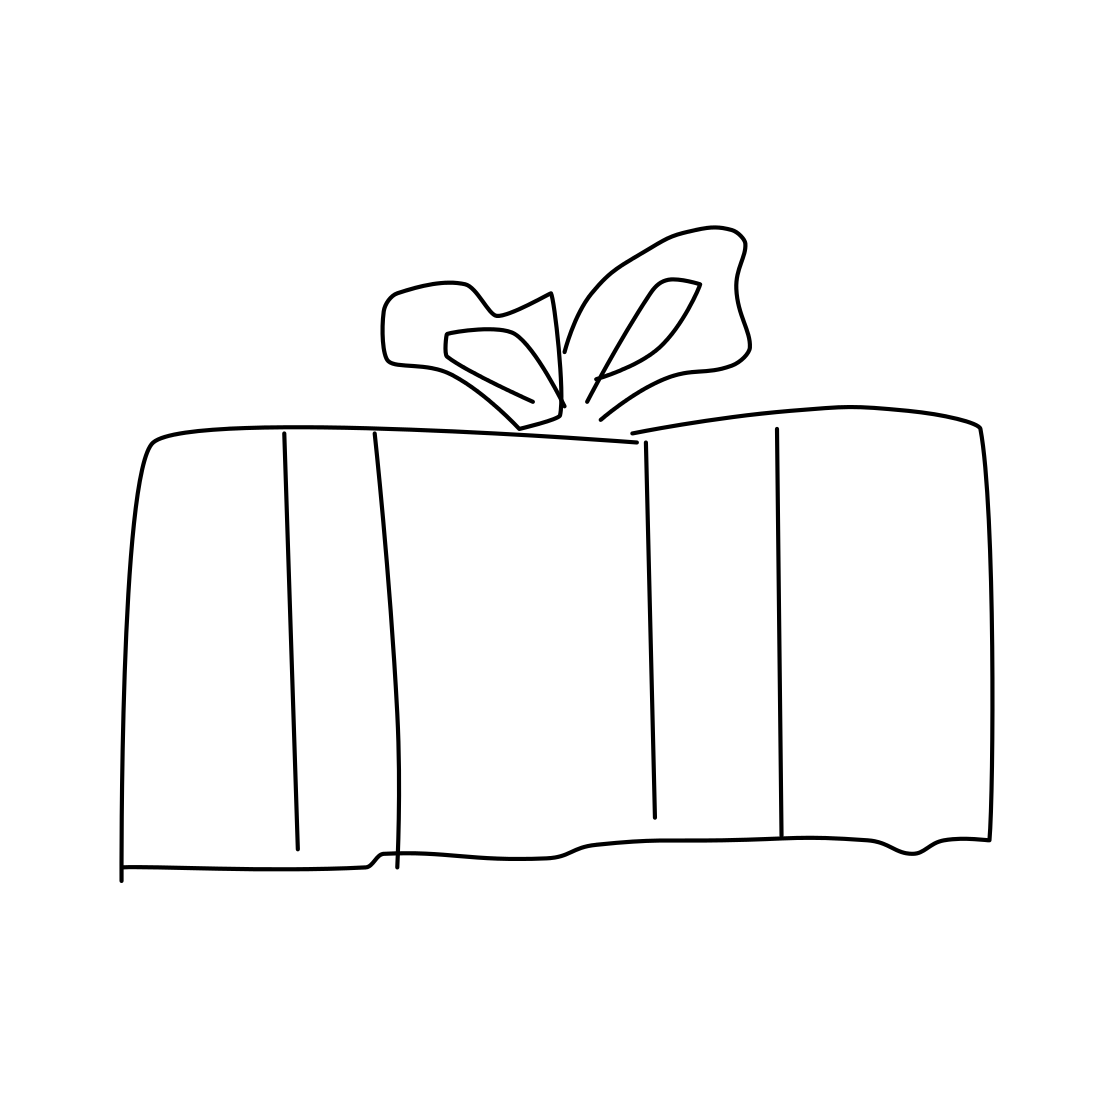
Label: present